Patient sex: F
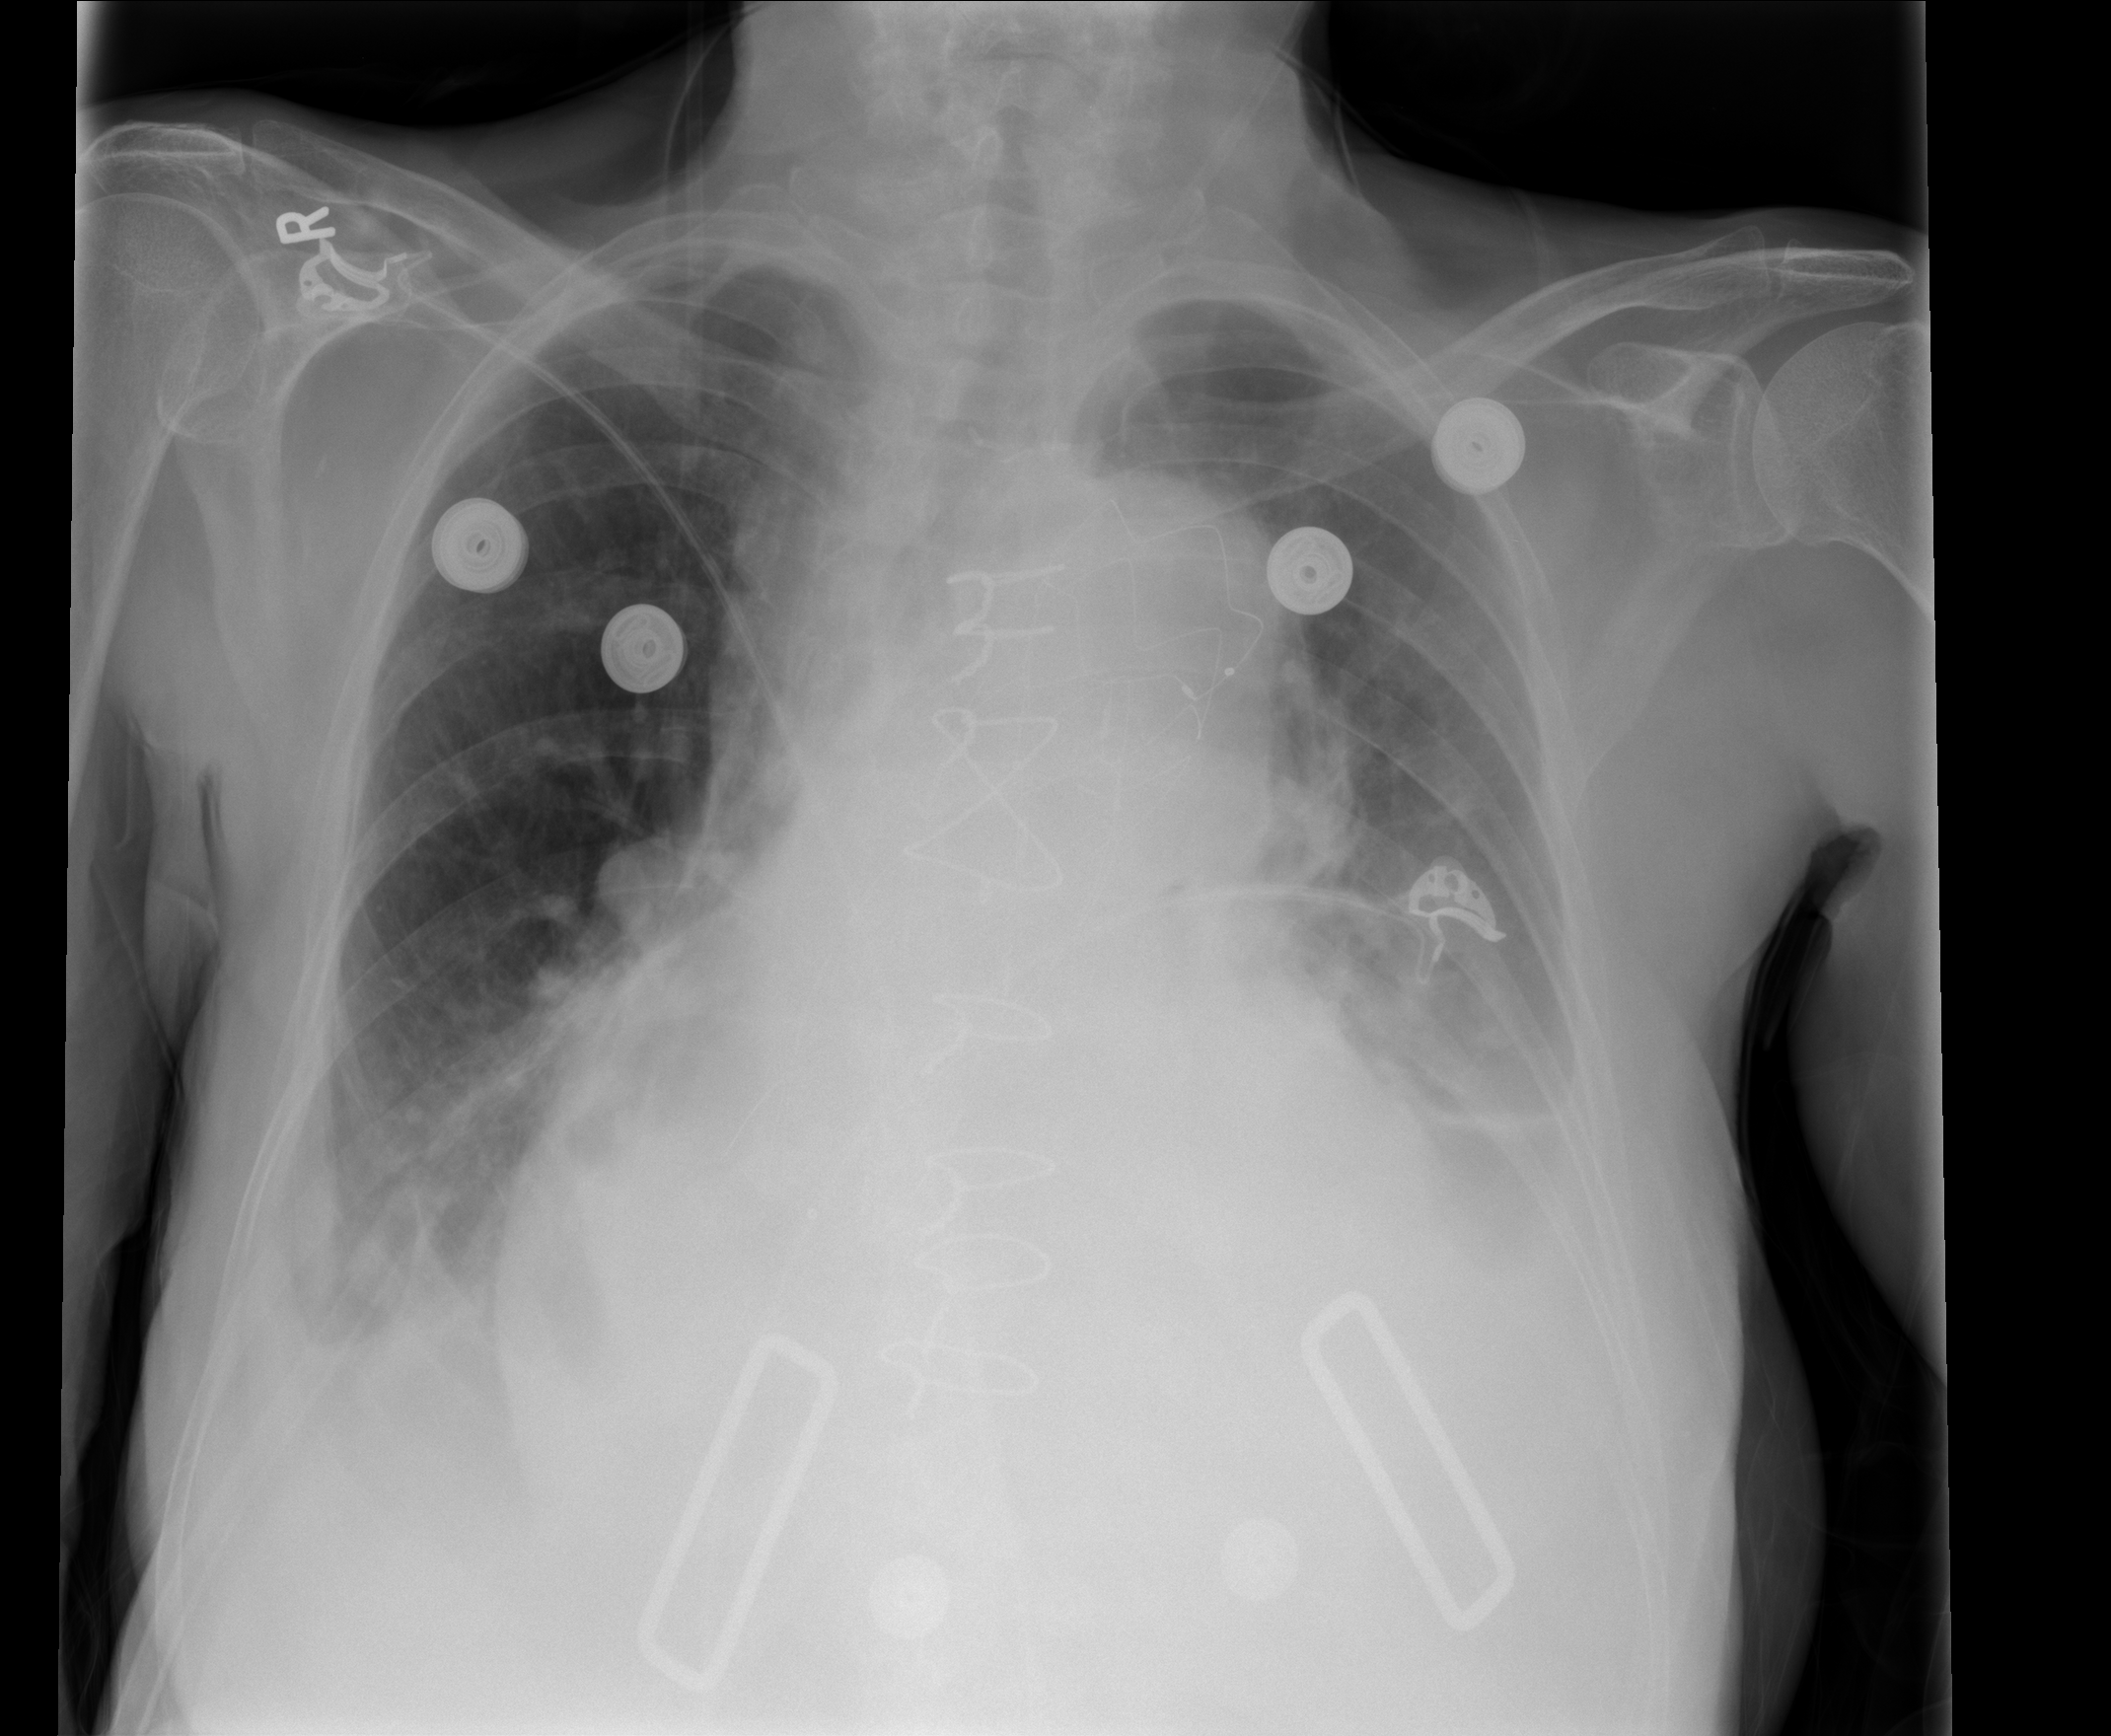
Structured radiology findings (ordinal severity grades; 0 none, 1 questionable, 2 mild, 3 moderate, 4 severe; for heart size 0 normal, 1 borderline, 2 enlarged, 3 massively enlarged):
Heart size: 1
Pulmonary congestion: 0
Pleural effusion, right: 2
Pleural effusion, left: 2
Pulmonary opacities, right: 0
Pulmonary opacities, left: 0
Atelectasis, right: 2
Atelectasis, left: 2